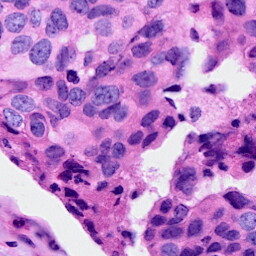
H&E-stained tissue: Breast